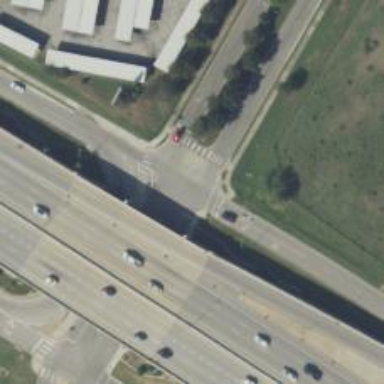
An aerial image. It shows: Road with stop sign.